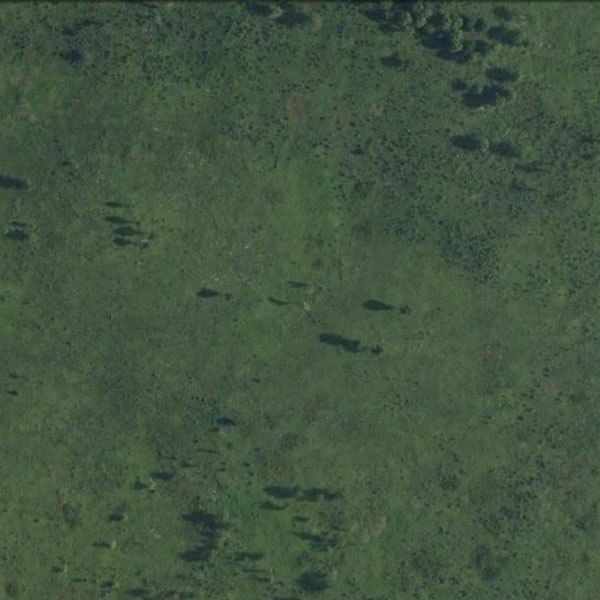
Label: Meadow